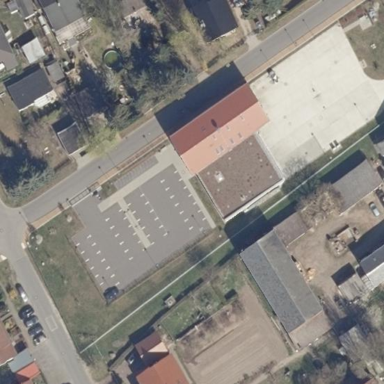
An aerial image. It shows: Fire station building.